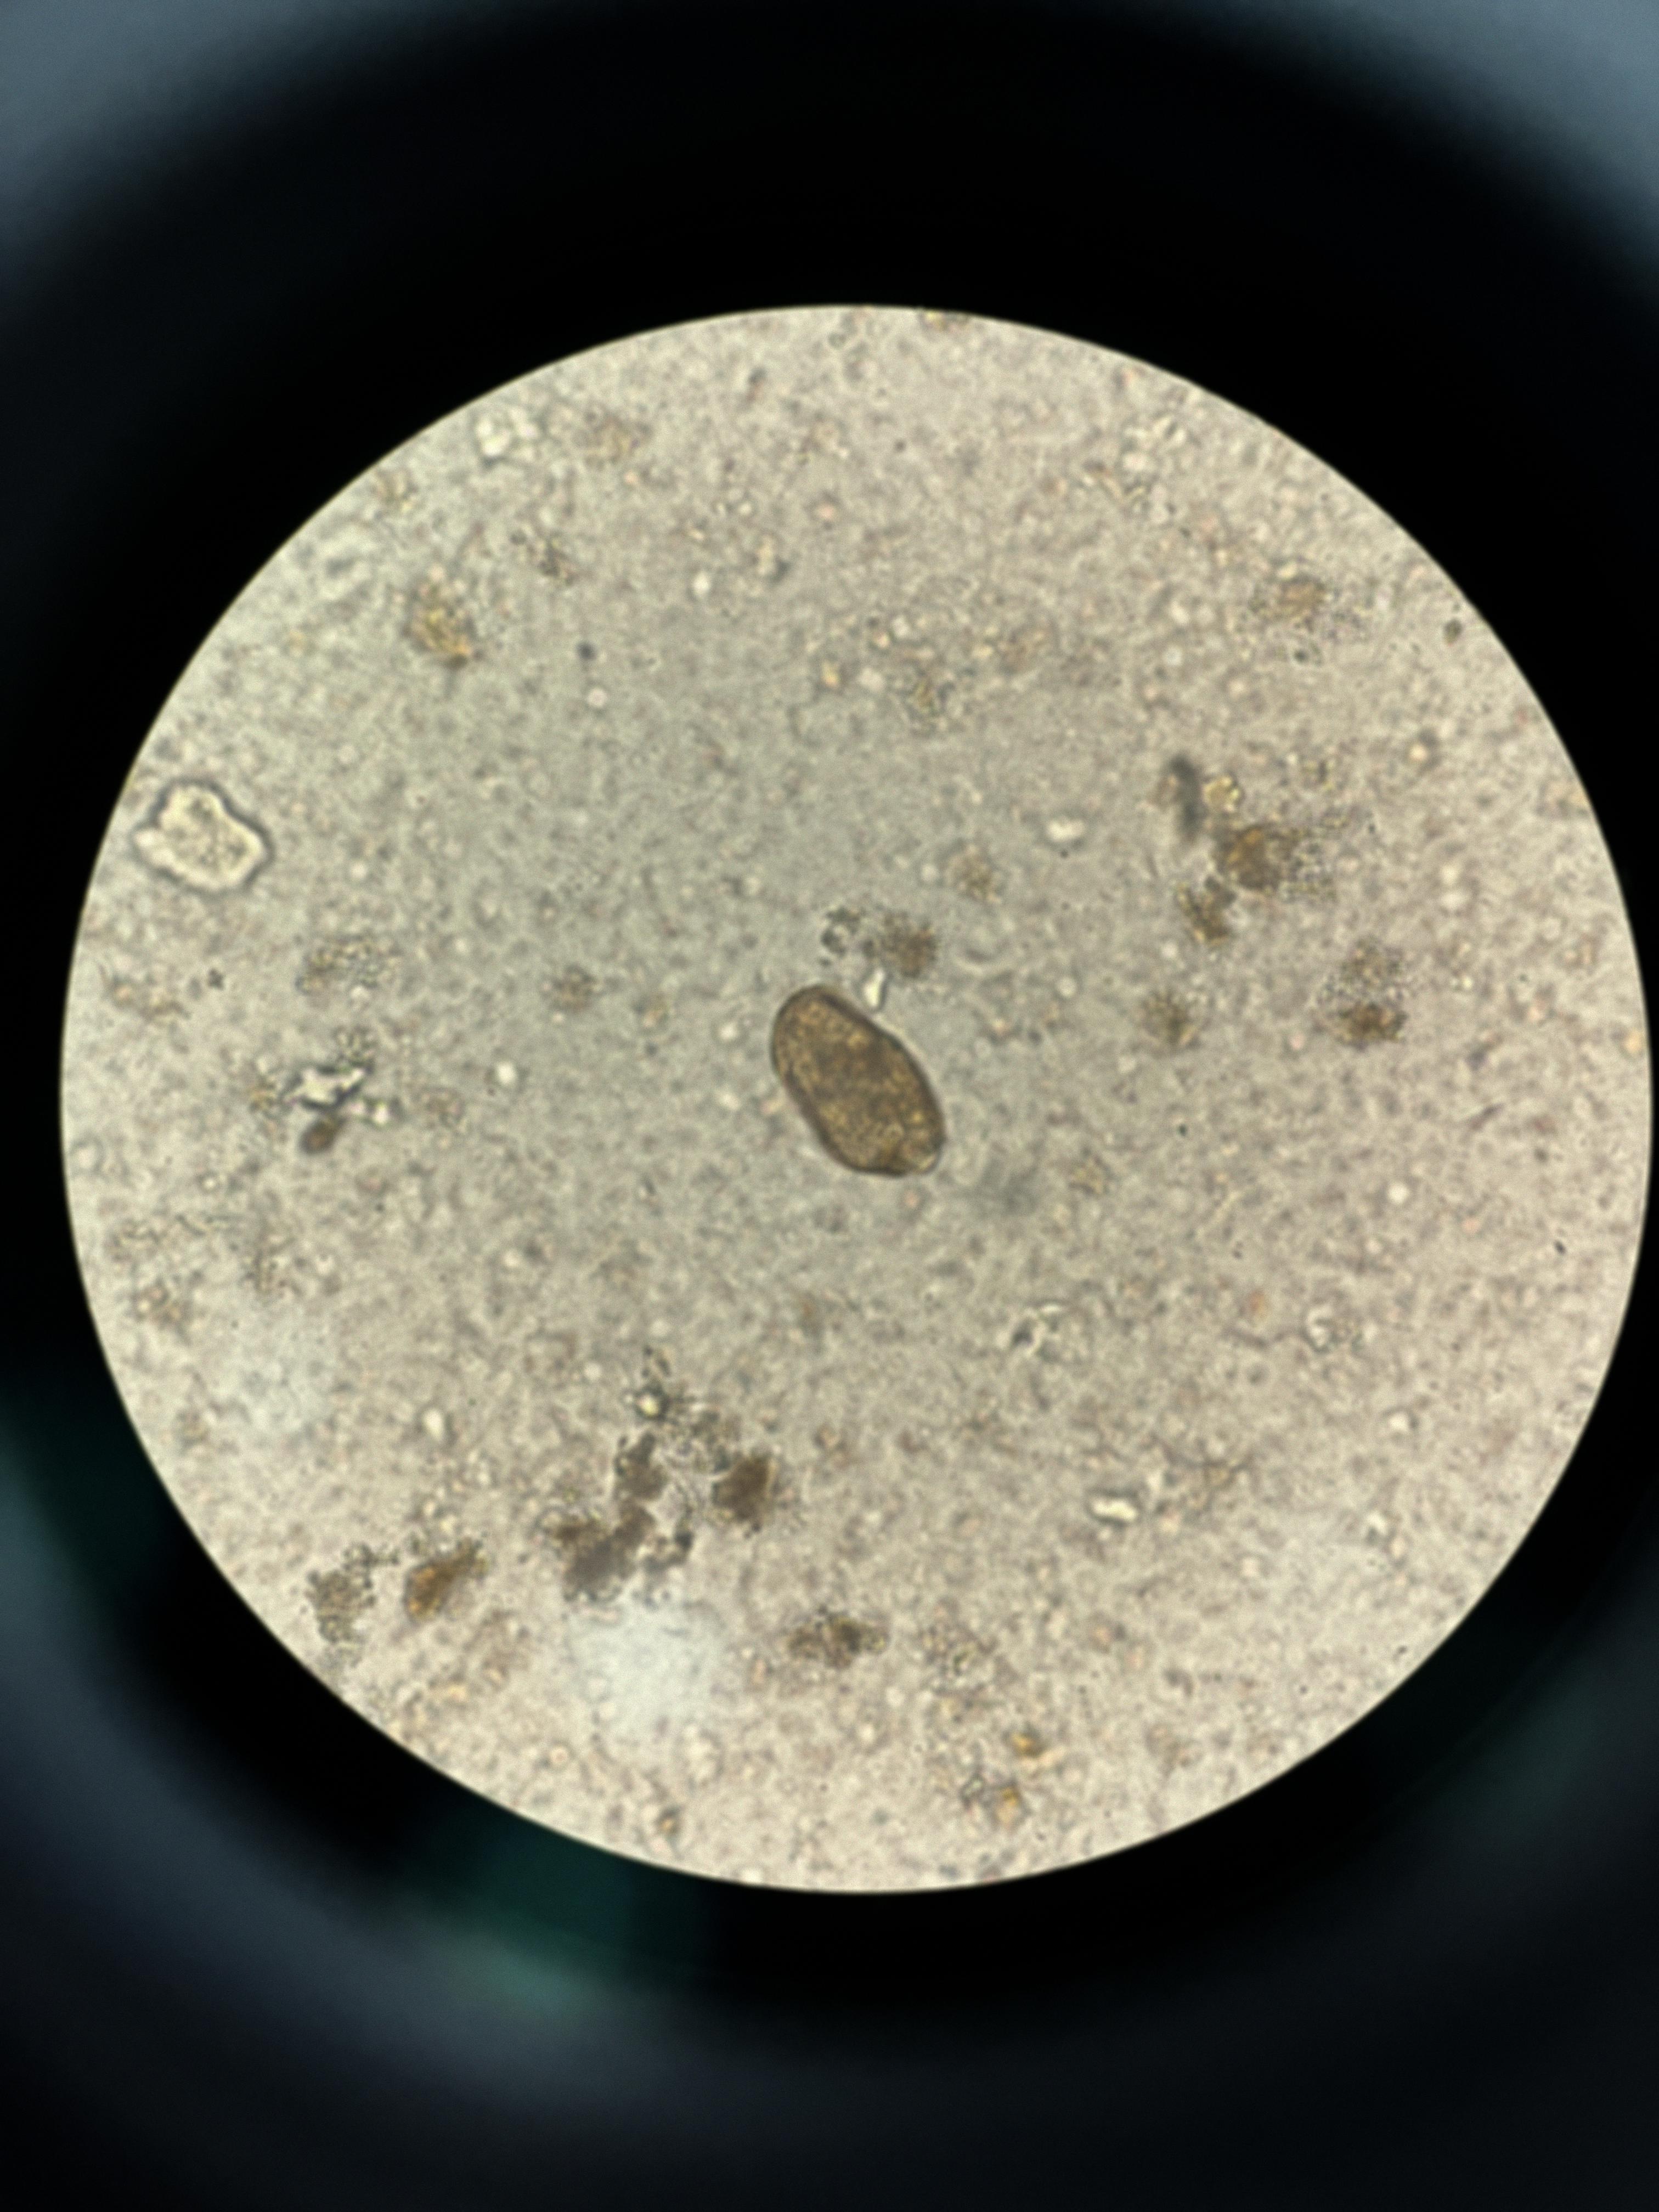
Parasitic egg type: Paragonimus spp